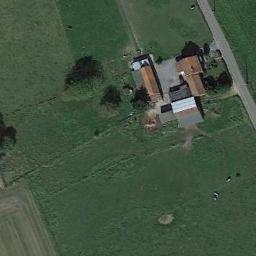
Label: sparse_residential